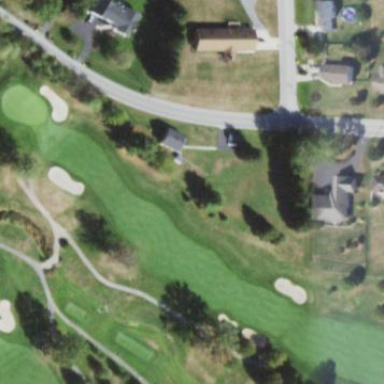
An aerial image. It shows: Grassy area designated as golf fairway.